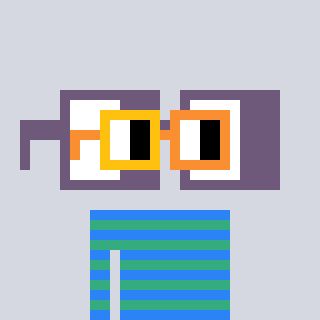
a pixel art character with square yellow and orange glasses, a glasses-shaped head and a teal-colored body on a cool background